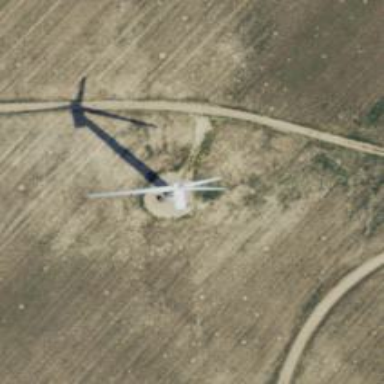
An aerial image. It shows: Wind turbine generating power.